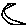
Label: moon